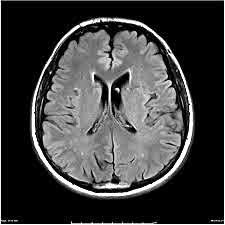
Label: notumor